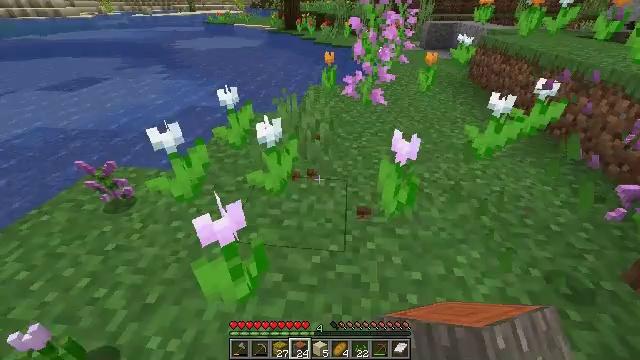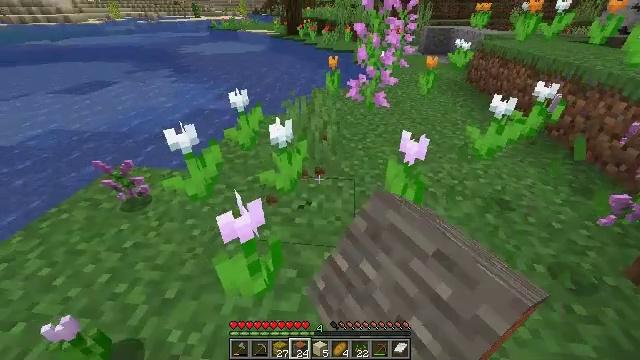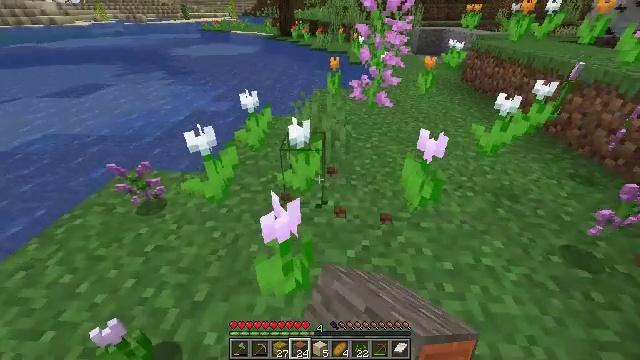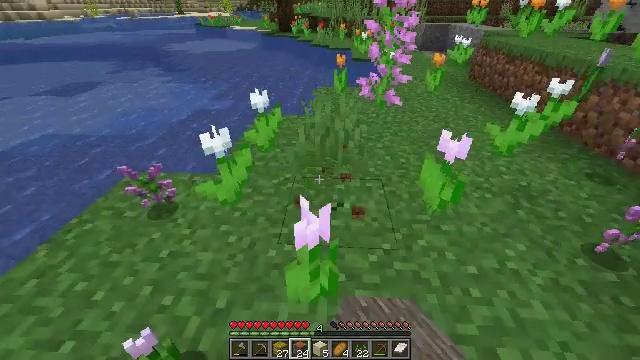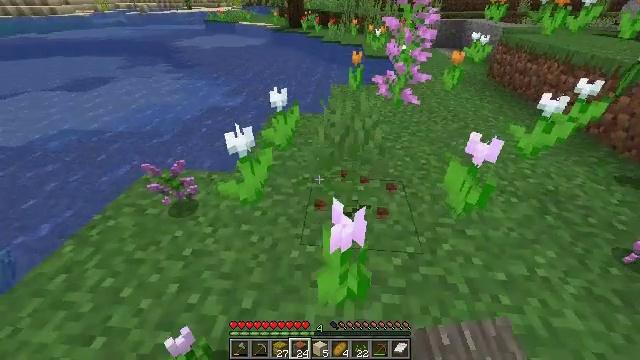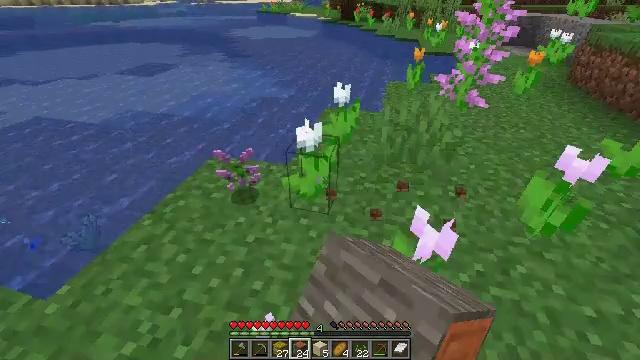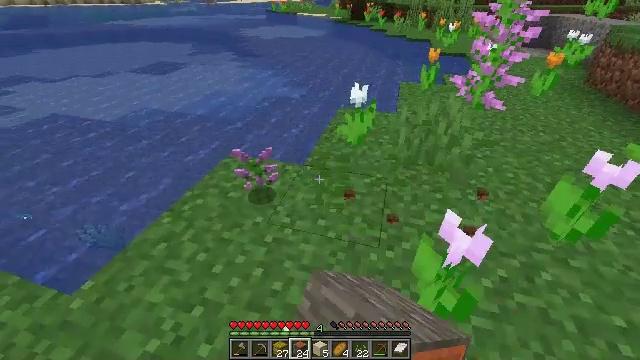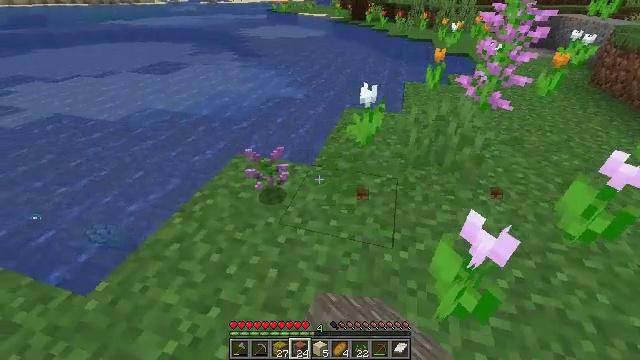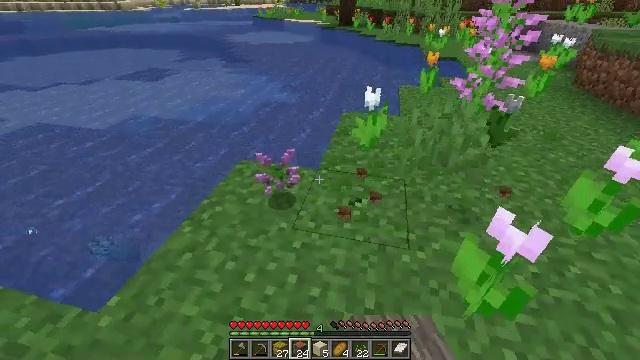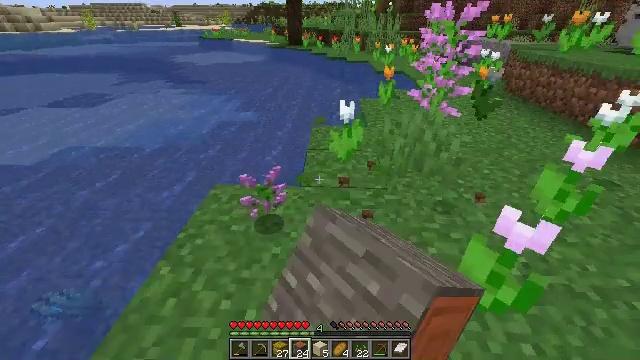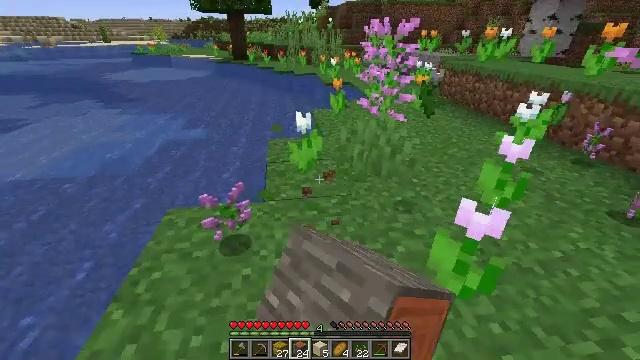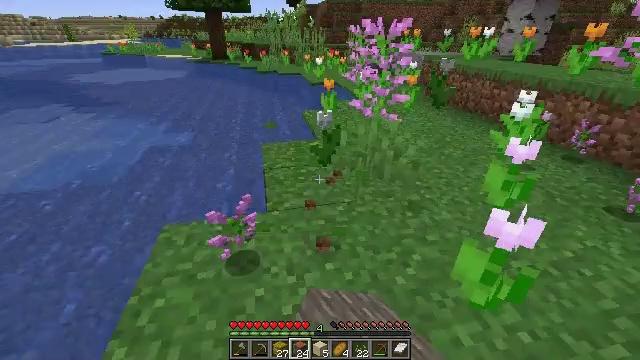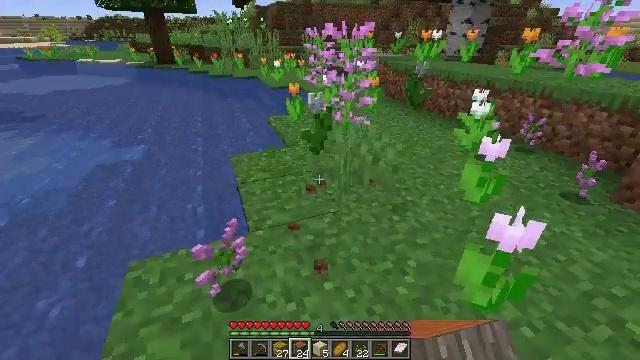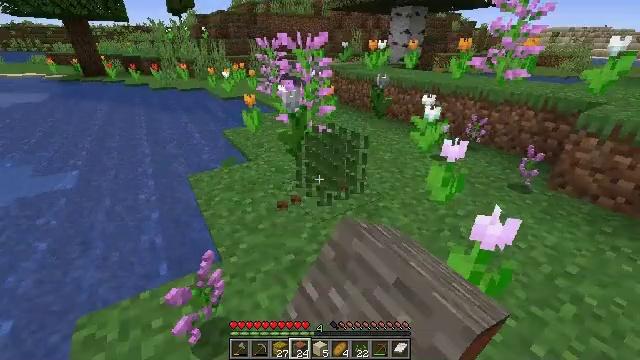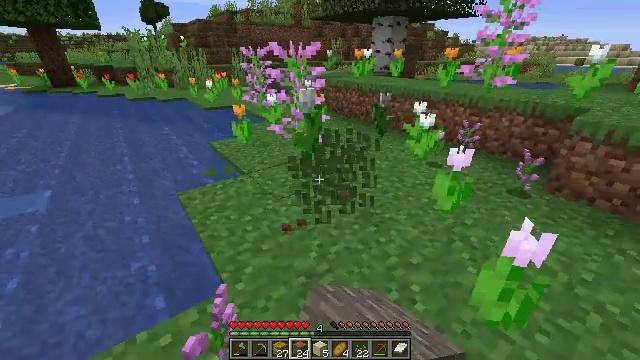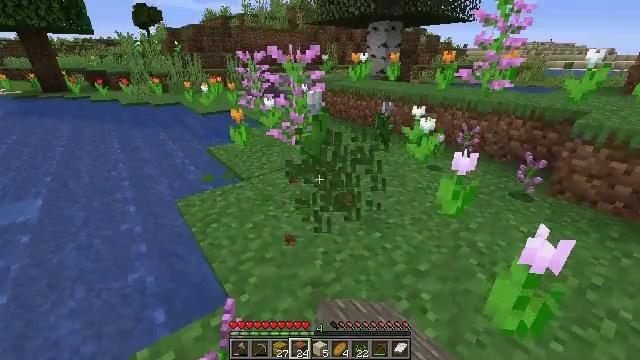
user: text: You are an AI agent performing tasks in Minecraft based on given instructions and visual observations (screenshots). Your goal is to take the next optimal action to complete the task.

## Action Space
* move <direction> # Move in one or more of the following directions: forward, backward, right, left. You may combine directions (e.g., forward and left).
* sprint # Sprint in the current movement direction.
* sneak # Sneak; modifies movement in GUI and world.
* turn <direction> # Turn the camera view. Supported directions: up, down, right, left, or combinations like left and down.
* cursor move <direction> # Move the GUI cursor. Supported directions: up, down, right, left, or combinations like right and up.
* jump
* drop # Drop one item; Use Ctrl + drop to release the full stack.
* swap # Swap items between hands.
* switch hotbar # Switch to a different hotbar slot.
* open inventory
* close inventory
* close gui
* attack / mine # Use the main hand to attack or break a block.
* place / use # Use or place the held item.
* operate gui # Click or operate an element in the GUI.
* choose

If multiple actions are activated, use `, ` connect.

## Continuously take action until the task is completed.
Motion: motion action
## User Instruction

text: Gather white tulip from the meadow.
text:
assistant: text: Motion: move left, attack / mine
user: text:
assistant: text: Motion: move left, turn right, attack / mine
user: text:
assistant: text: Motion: move left, attack / mine
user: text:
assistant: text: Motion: move left, turn left, attack / mine
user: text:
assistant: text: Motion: move left, turn left, attack / mine
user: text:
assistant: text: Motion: move left, turn left, attack / mine
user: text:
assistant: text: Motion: move left, attack / mine
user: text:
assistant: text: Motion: move forward and move left, turn right, attack / mine
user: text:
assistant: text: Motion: move forward and move left, turn right and up, attack / mine
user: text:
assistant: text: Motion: move forward and move left, turn right and up, attack / mine
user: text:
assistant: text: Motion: move forward and move left, turn right, attack / mine
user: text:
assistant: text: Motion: move forward and move left, turn right, attack / mine
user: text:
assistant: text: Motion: move forward and move left, turn right and up, attack / mine
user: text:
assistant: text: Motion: move forward and move left, turn right and up, attack / mine
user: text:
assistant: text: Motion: move forward and move left, turn right, attack / mine
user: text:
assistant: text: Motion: attack / mine